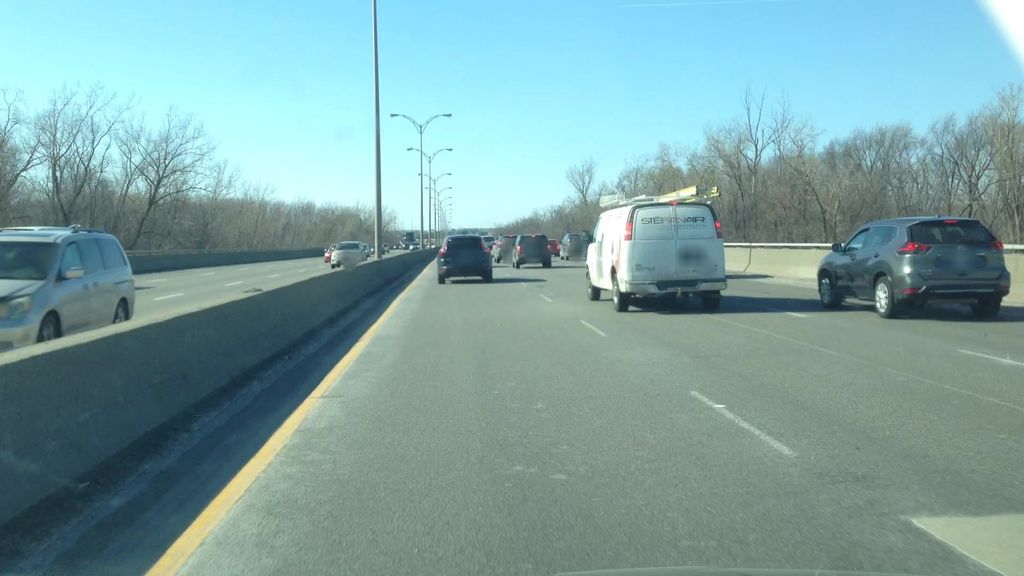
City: montreal